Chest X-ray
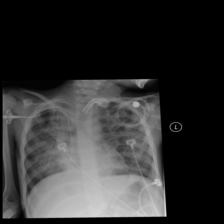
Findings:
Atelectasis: negative
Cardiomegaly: negative
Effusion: negative
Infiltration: negative
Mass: negative
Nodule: negative
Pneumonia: negative
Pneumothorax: negative
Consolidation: positive
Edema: negative
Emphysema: negative
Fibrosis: negative
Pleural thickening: negative
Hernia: negative